Brain MRI, t2w sequence, axial 2D slice.
Patient: age 29, sex M, weight 78 kg, height 1.78 m
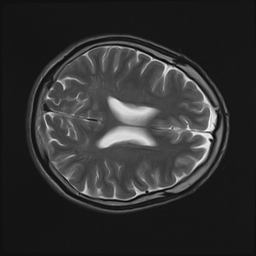